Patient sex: M
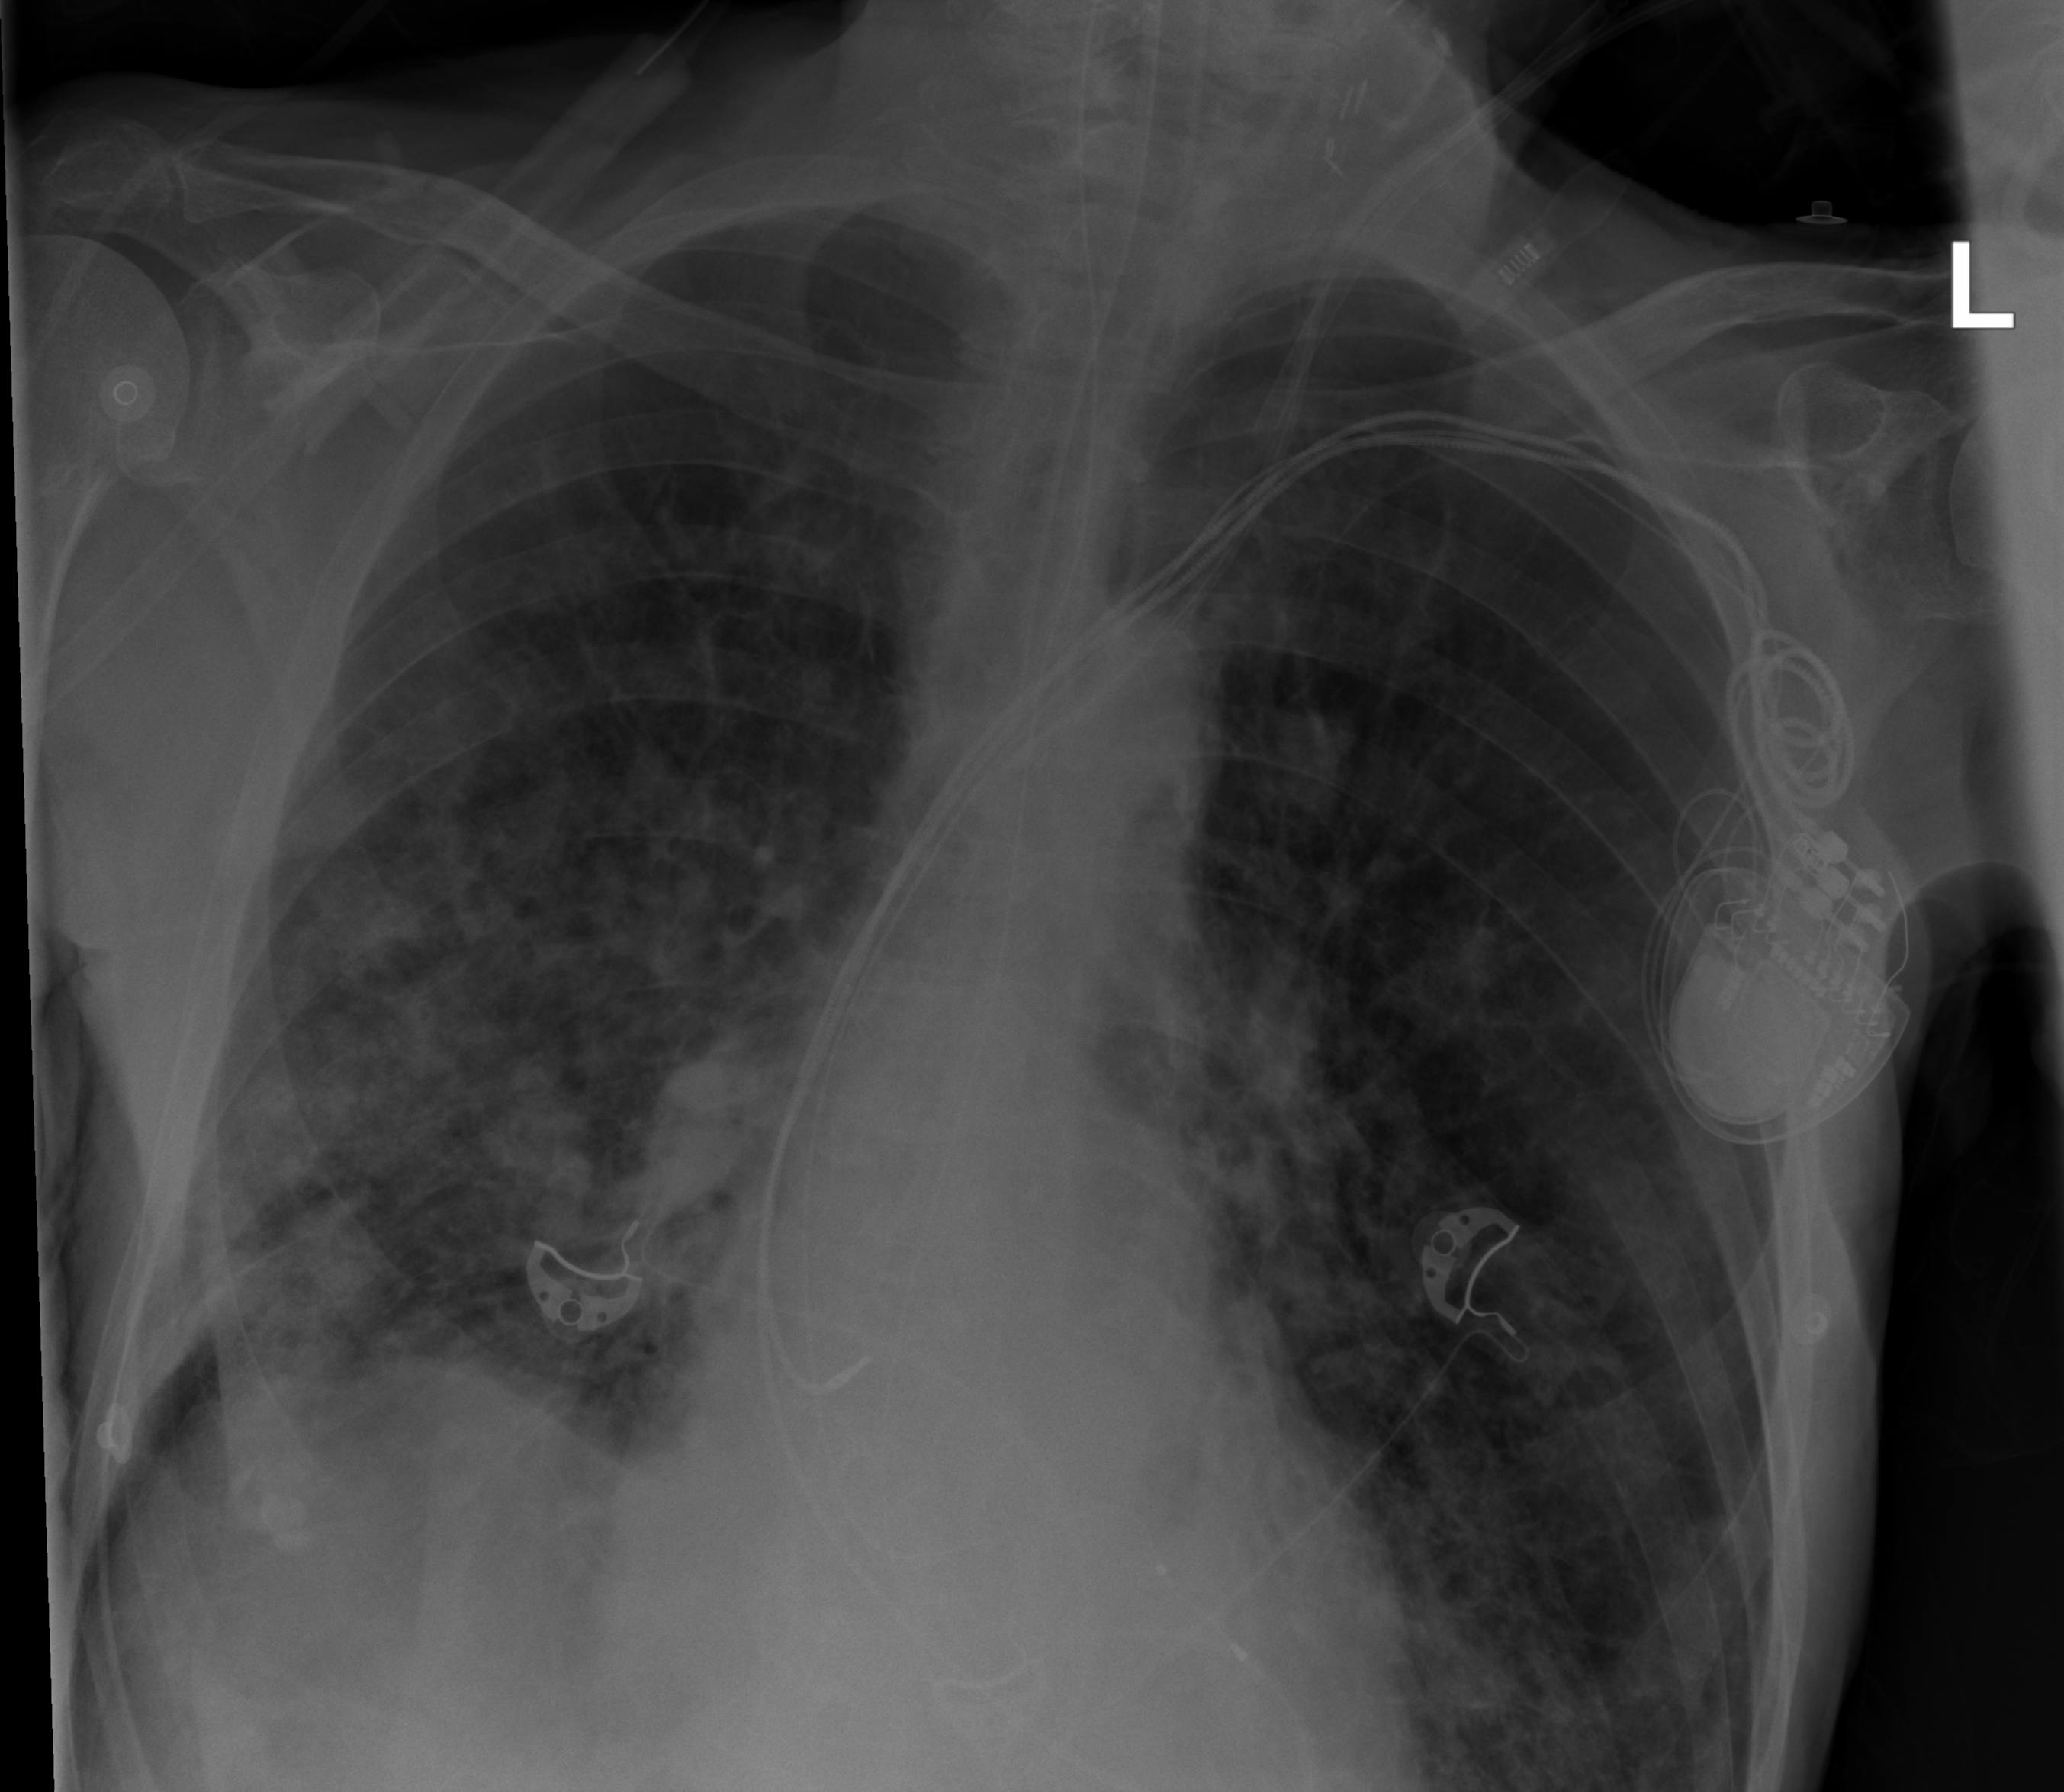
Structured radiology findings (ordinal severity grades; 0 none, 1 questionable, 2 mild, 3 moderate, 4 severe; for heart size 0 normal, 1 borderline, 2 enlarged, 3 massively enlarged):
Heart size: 0
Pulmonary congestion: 0
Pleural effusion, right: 0
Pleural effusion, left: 0
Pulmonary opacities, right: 3
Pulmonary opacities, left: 2
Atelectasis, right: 2
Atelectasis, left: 2